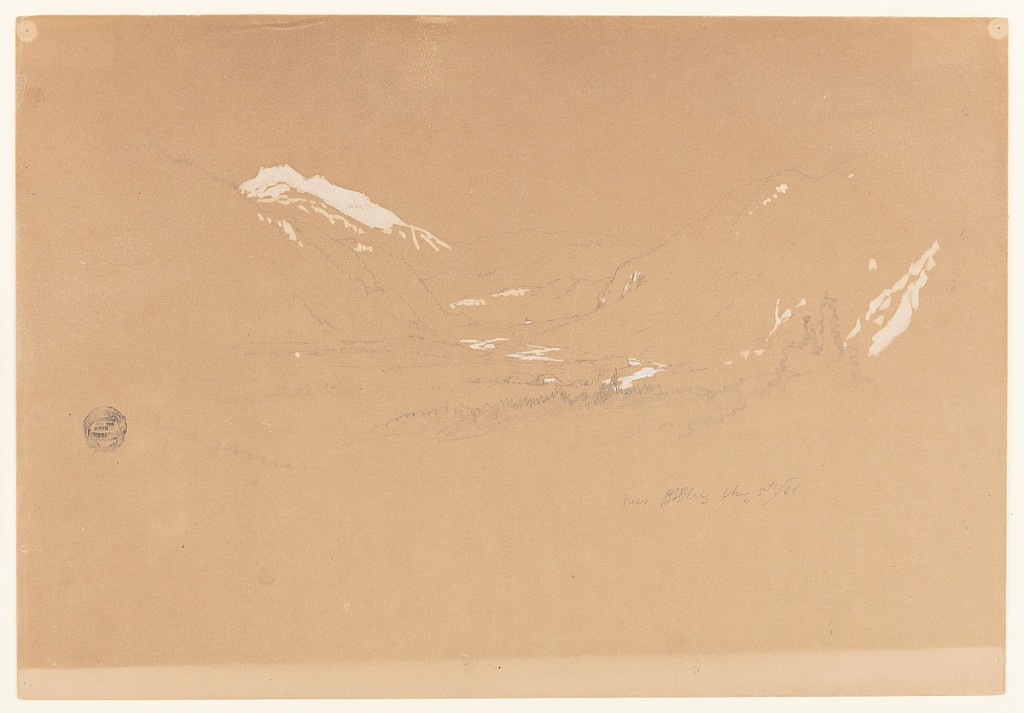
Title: The Lammer River Valley, viewed near Golling, Austria
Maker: Frederic Edwin Church, American, 1826–1900
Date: August 5, 1868
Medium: Graphite, brush and white gouache on light brown wove paper
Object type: Drawing
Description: Landscape sketch showing a view looking westward down the valley of the Lammer River, a river that joins with the Salzach near Golling, Austria. In the foreground, a slope covered in evergreen trees descends from right to left. The artist stands on this elevated slope, which descends to the valley floor in the middle distance at center. Highlighted in white gouache, the Lammer River snakes its way through the valley, which is bounded at left and right by rugged and heavily wooded mountain ranges. In the background, similarly rugged mountain ranges form an undulating horizon, with the craggy and snow-capped Hinteres Freieck articulated in white gouache at upper left.